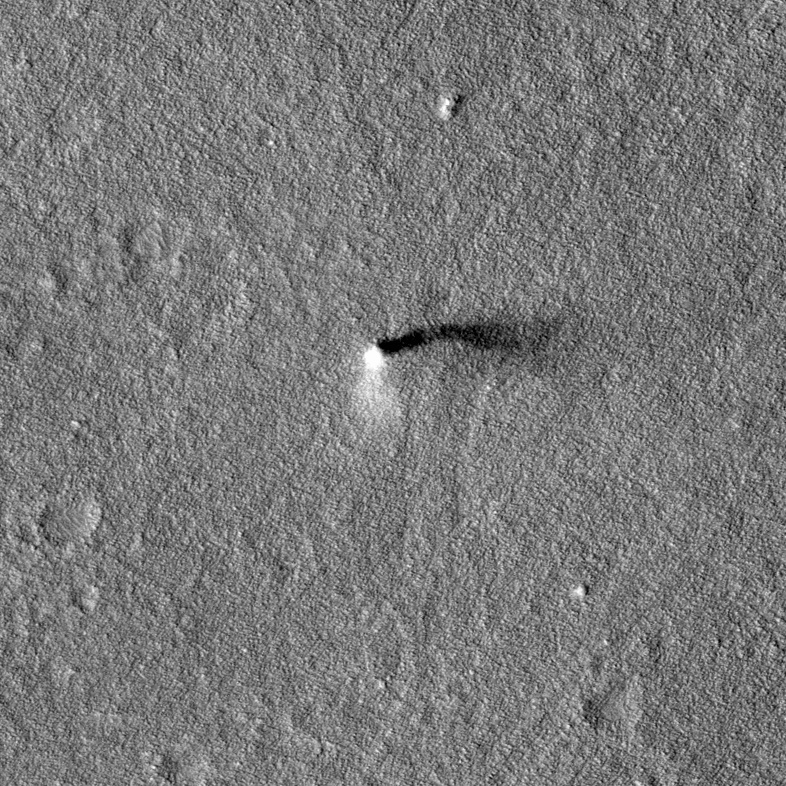
Label: dustdevil